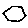
Label: hexagon